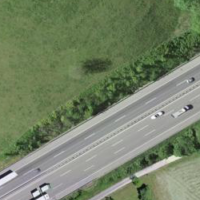
EUNIS habitat code: 57
Species observed at this site:
Milvus milvus